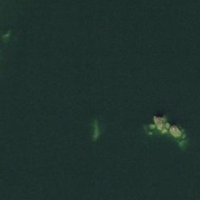
EUNIS habitat code: 14
Species observed at this site:
Rhododendron ferrugineum